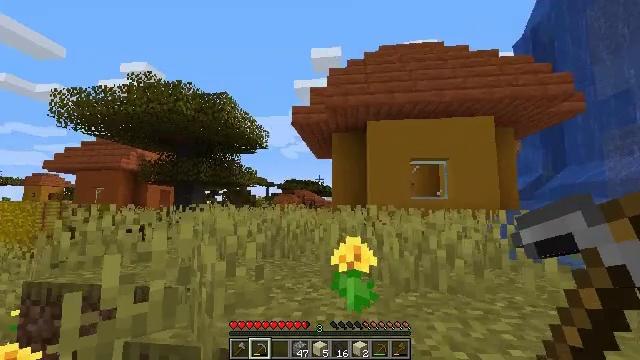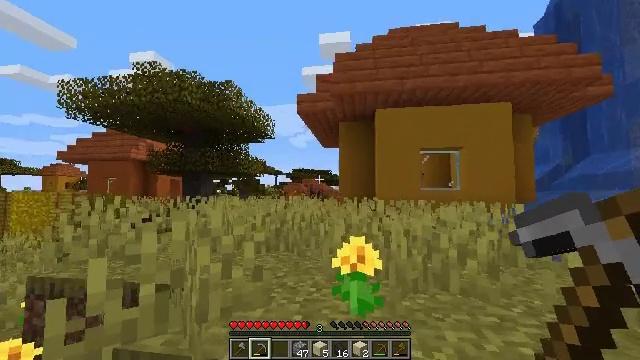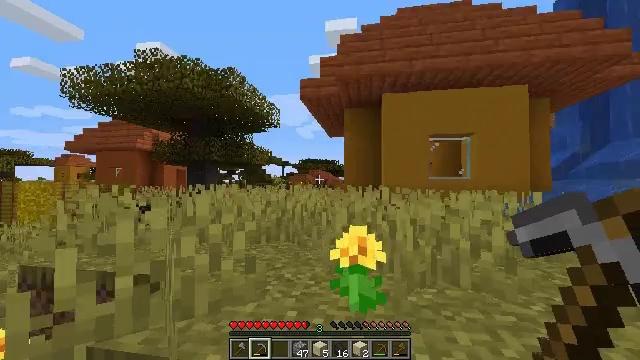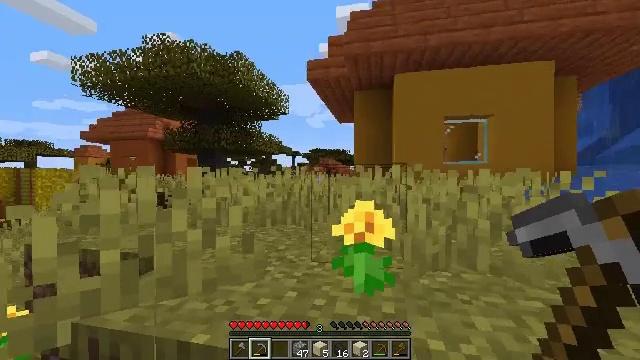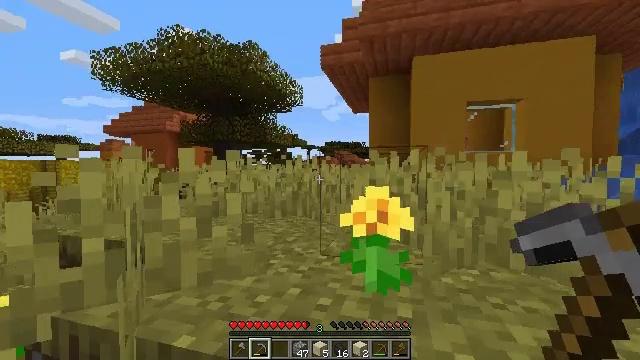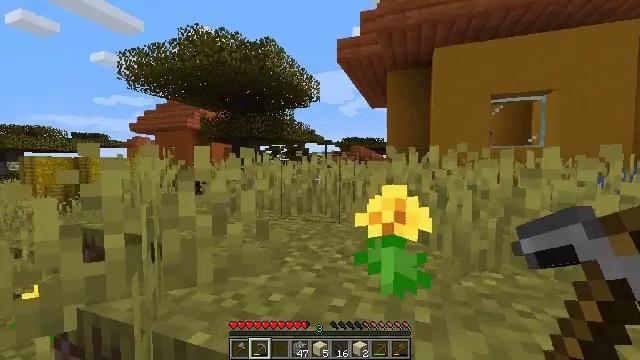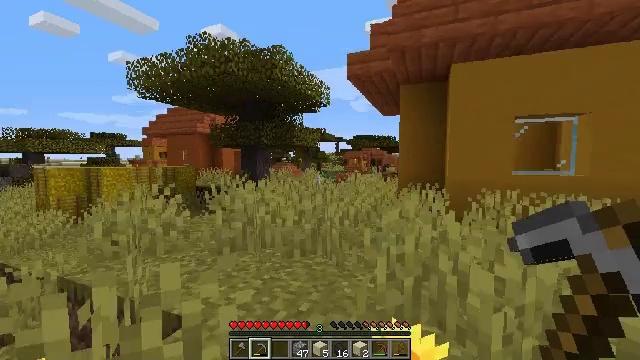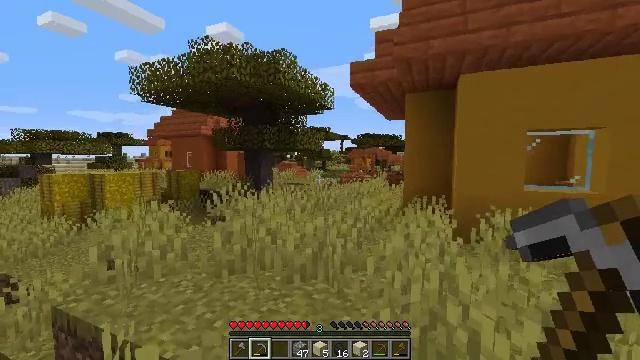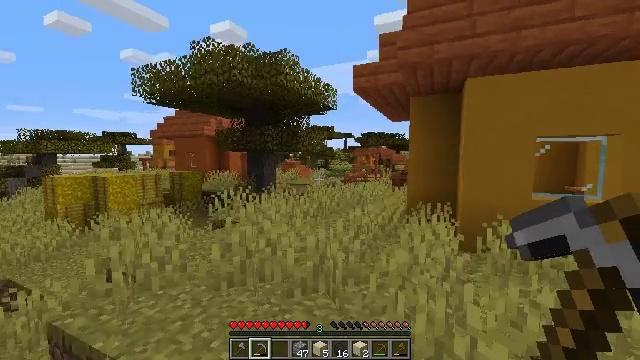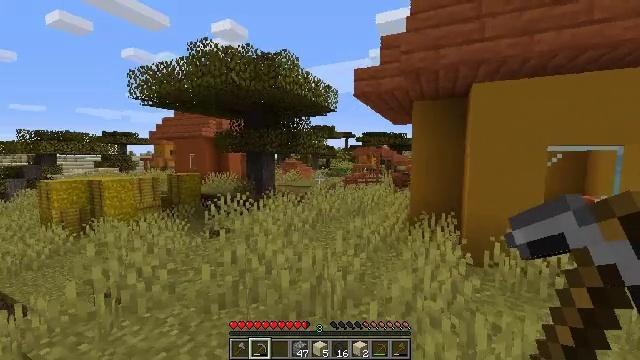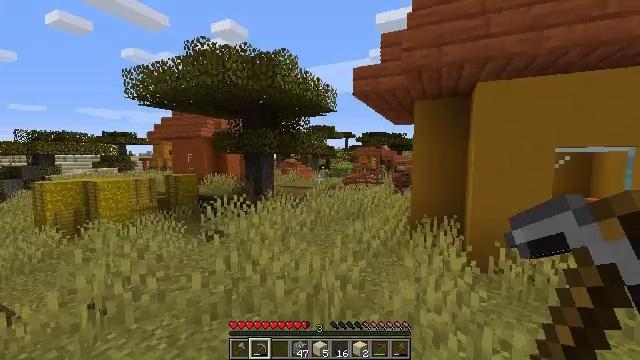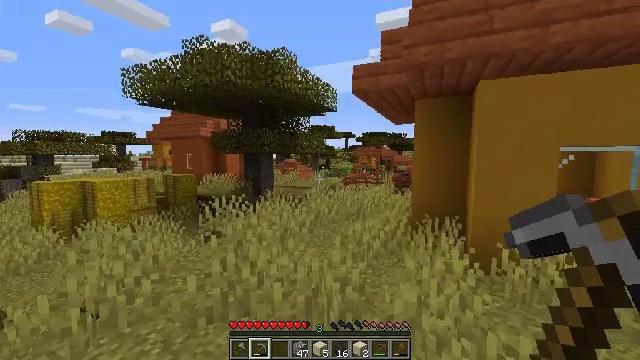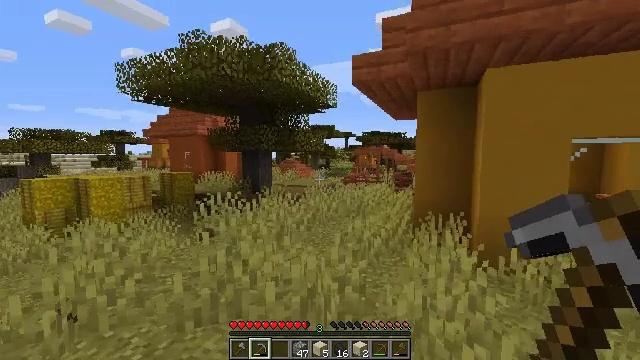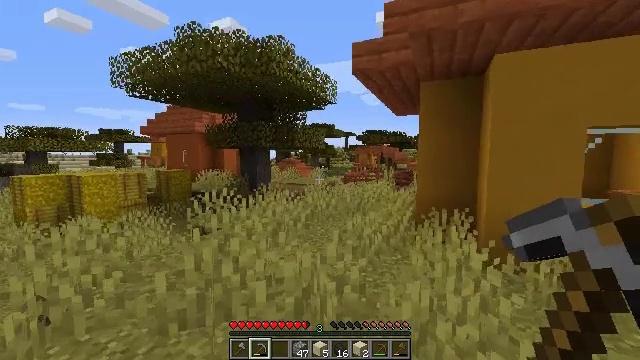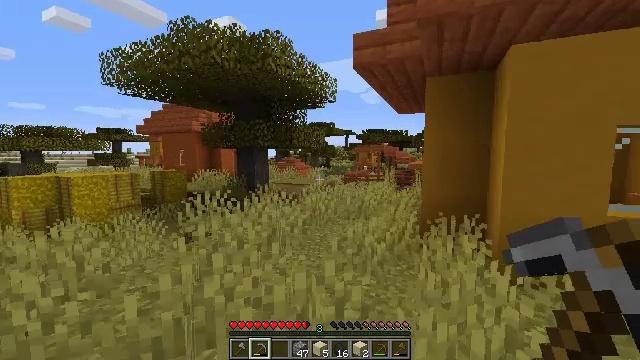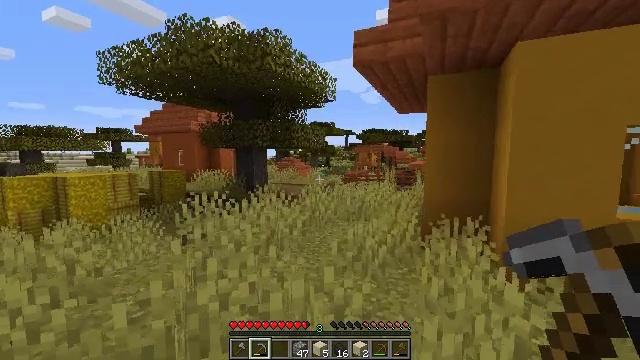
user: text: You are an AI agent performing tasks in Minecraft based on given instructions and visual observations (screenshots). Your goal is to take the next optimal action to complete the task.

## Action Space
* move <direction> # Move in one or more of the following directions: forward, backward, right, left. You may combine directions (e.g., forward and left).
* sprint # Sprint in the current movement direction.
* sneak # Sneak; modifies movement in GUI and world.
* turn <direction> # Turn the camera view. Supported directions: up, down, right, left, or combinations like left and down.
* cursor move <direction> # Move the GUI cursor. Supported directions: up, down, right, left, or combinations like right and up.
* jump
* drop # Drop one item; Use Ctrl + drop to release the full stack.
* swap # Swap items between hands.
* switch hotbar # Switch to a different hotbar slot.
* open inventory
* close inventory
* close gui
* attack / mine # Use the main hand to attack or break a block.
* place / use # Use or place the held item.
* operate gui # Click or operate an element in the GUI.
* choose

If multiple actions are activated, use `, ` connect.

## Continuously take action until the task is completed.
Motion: motion action
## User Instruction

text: Attack the hay block to get hay.
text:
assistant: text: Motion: move forward, turn left and down
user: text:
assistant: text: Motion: move forward, turn left and down
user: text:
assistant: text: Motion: move forward, turn left and down
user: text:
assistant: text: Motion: move forward, turn left and down
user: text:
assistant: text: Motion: move forward, turn left, jump
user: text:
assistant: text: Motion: move forward, turn left and down, jump
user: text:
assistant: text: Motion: move forward, turn left, jump
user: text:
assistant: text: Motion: move forward, jump
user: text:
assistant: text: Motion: move forward, jump
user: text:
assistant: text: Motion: move forward
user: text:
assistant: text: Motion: move forward
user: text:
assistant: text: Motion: move forward
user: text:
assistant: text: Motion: move forward
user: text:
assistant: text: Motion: move forward
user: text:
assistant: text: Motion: no_op
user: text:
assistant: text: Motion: no_op
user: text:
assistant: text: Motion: move forward
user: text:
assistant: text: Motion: move forward
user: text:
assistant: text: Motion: no_op
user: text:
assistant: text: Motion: no_op
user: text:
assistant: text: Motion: no_op
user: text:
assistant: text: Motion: move forward
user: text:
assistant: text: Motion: move forward
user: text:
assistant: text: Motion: move forward
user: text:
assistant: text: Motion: move forward
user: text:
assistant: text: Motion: move forward
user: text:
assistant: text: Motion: move forward
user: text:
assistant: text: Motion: move forward
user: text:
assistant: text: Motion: move forward
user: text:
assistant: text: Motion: move forward